Question: I have an issue with the <URL>. This happens in both desktop and font-face version. I cannot use another font, as the company brand is based on it.

Is there something wrong with the character mapping or could there be something else? (several users have reported such issues).
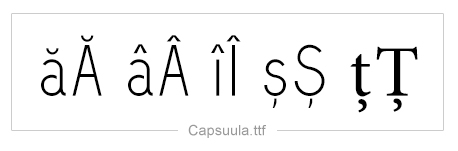
Answer: The problem is that the font does not have these characters. It has the , but they're encoded at <URL>. What you're seeing is the result of a font fallback mechanism, trying to display for the characters. It works, but it looks horrible as you've pointed out.
Ask the font developer to update the font, properly encode the glyphs at U+021A and U+021B.